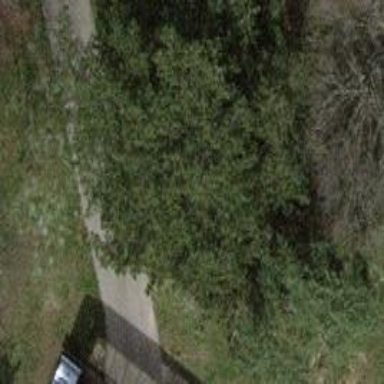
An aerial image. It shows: Evergreen tree with needle-leaved leaves.